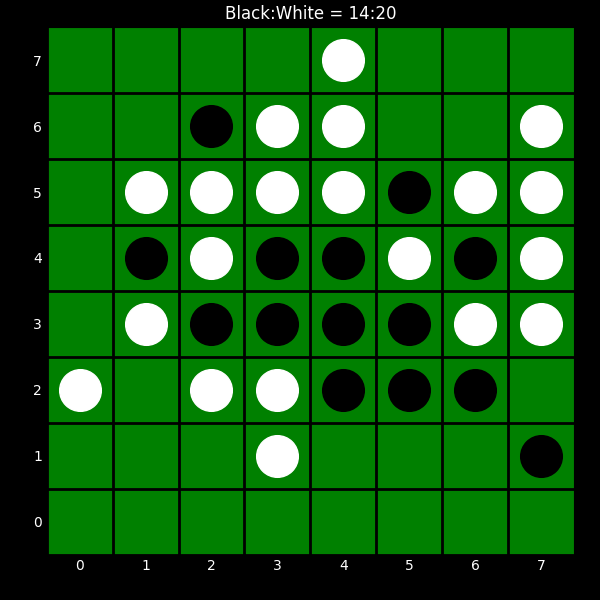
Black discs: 14
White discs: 20